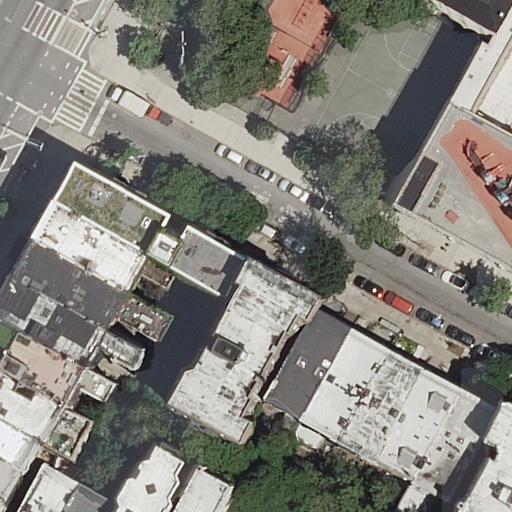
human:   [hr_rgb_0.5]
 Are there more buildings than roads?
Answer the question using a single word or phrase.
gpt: yes

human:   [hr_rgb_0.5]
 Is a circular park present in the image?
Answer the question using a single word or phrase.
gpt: no

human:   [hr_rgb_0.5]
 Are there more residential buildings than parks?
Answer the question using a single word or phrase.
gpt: yes

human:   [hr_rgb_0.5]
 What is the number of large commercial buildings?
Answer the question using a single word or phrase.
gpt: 0

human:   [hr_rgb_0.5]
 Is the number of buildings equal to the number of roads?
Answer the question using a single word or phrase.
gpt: no

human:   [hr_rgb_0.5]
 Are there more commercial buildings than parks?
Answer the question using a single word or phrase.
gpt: no

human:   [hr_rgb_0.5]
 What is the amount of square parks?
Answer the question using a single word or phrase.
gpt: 0

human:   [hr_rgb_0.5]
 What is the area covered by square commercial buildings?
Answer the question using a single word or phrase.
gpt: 0m2

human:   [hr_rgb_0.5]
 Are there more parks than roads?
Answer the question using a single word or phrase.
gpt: no

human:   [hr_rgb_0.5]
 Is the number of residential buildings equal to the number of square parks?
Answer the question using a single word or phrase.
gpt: no

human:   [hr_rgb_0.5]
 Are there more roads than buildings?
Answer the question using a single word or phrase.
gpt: no

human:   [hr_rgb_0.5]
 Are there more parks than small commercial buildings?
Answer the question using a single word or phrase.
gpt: yes

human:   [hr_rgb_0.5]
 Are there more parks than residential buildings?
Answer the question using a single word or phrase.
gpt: no

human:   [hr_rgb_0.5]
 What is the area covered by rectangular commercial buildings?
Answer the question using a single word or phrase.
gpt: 0m2

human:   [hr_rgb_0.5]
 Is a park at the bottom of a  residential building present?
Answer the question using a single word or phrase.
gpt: no

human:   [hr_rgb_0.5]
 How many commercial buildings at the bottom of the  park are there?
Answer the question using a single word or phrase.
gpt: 0

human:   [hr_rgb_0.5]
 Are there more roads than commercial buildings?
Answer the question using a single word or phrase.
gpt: yes

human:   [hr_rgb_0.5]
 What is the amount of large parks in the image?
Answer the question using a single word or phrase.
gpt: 1

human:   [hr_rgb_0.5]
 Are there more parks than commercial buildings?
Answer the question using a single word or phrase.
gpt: yes

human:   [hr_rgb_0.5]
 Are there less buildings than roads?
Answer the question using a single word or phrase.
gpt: no

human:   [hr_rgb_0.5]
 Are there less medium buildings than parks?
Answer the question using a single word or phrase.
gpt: no

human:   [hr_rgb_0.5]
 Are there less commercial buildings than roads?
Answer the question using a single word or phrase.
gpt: yes

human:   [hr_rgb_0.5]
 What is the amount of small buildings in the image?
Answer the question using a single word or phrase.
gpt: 7

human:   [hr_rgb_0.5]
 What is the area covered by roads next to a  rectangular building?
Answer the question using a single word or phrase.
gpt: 0m2

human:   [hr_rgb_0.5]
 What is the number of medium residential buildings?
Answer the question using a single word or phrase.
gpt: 13

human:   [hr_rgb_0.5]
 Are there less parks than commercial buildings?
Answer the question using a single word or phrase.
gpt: no

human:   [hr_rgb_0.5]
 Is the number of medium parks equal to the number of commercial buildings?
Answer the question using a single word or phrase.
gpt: yes

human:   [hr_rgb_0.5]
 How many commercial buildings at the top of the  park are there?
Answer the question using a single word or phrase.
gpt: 0

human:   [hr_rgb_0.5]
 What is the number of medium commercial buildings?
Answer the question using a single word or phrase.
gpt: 0

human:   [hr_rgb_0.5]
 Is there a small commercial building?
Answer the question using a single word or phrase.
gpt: no

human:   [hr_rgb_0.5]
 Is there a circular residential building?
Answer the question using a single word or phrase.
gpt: no

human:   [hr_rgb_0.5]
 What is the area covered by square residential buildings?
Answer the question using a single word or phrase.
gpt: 0m2

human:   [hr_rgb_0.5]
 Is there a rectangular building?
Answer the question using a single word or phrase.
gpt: yes

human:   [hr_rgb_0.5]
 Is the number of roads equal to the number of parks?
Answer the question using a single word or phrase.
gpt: no

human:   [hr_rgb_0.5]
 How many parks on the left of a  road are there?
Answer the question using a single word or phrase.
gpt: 0

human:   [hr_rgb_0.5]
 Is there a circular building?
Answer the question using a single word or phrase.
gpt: no